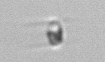
Label: Skeletonema